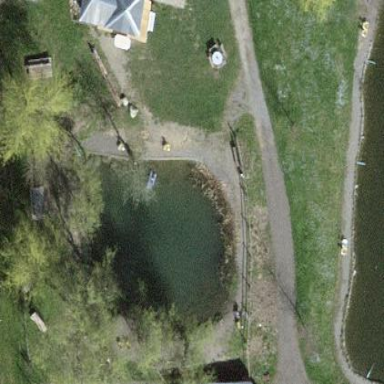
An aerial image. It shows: Serene pond surrounded by nature.